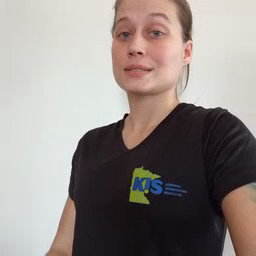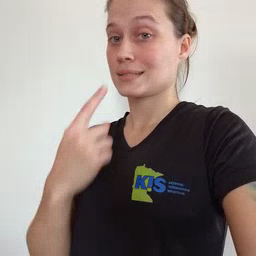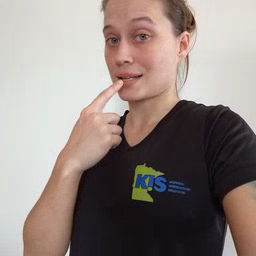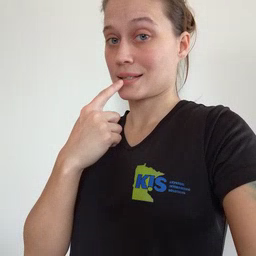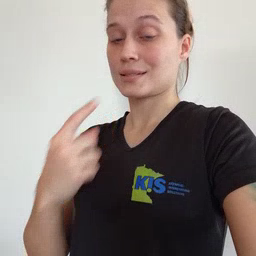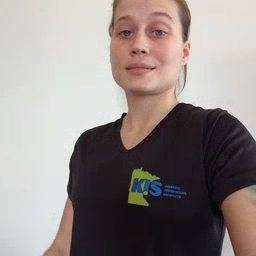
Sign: tongue